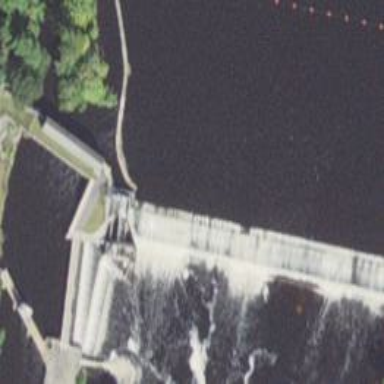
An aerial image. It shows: Weir along the waterway.